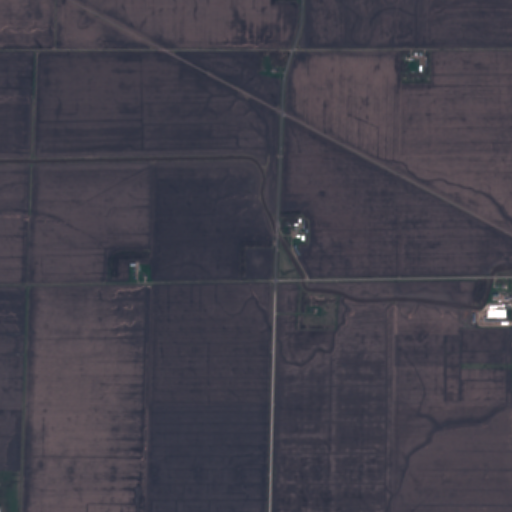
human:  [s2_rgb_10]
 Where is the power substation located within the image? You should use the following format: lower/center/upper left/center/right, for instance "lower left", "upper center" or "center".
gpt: The power substation is located in the lower left of the image.
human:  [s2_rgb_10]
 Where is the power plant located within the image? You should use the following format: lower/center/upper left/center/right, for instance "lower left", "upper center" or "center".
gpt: There is no power plant in the image.